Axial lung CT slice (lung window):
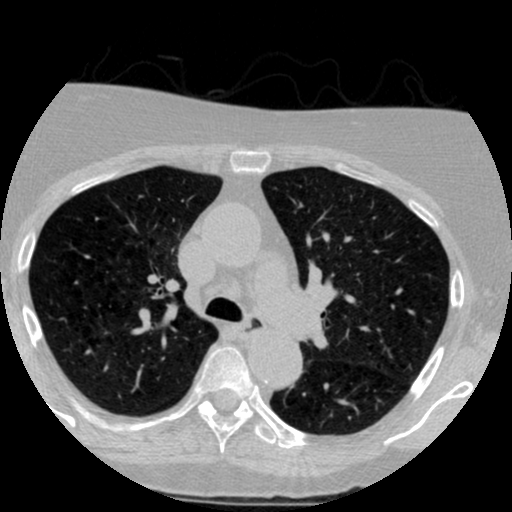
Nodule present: no